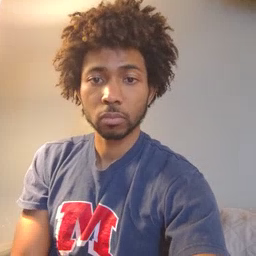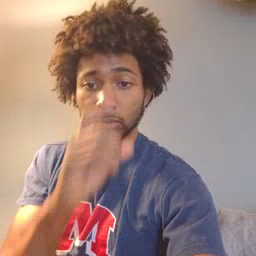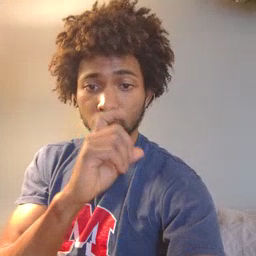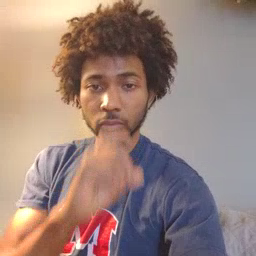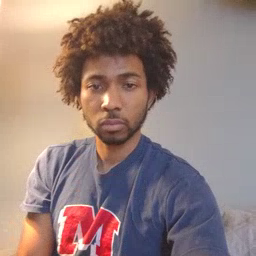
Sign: doll